Interaction volume radius: 5 \u00c5
Interaction volume height: 10 \u00c5
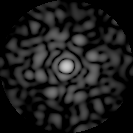
Disorder parameter: 0.7746